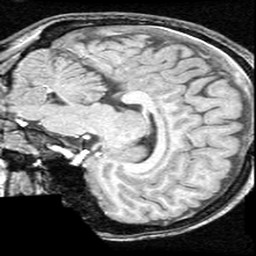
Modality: T1w
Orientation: sagittal
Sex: female
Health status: ill
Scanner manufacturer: ge
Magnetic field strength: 1.5 T
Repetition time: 21 s
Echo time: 0.008 s